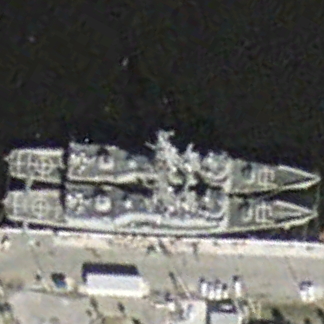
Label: cruiser